Chest X-ray:
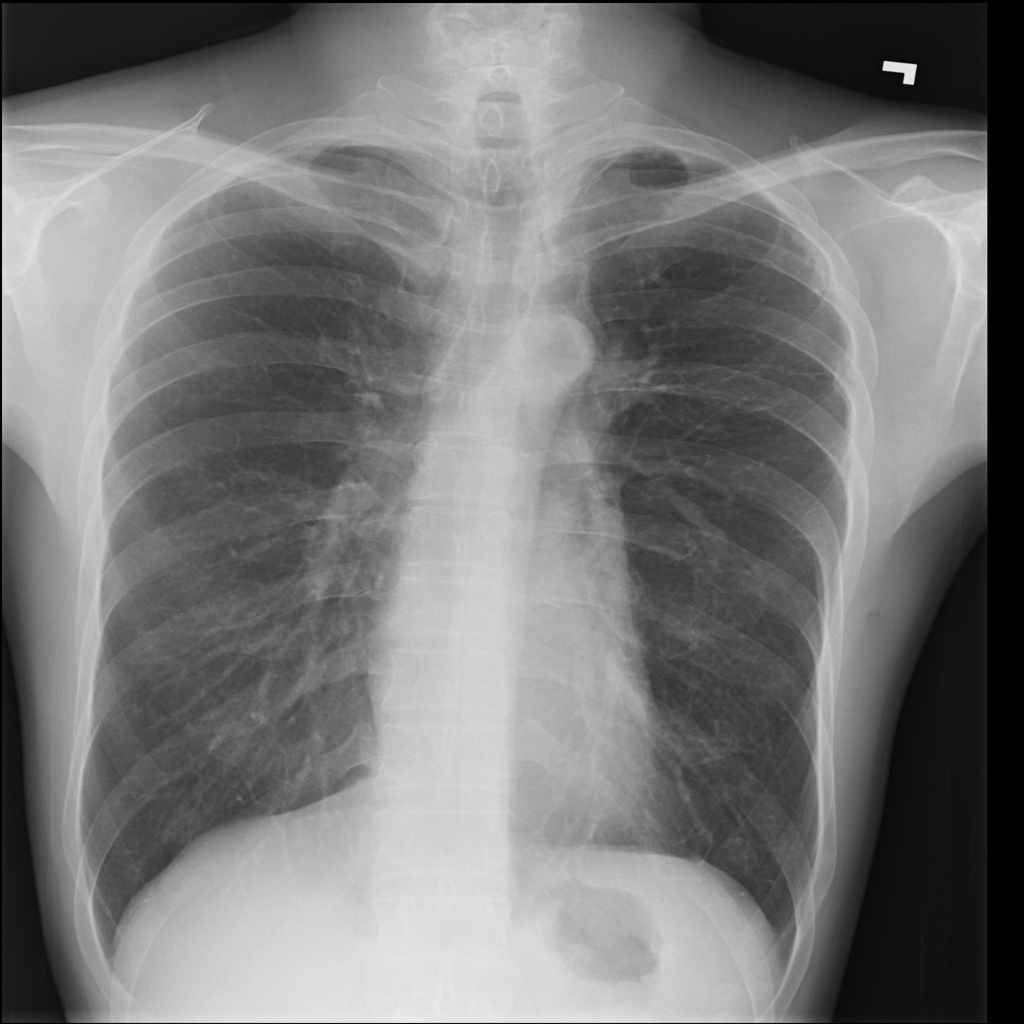
Findings: Fibrosis, Fracture
No abnormal finding: no